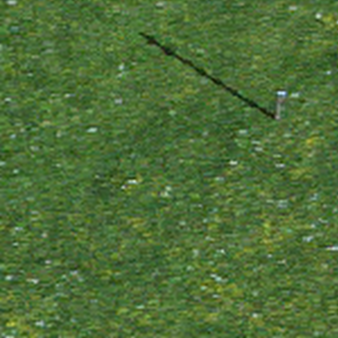
Label: other